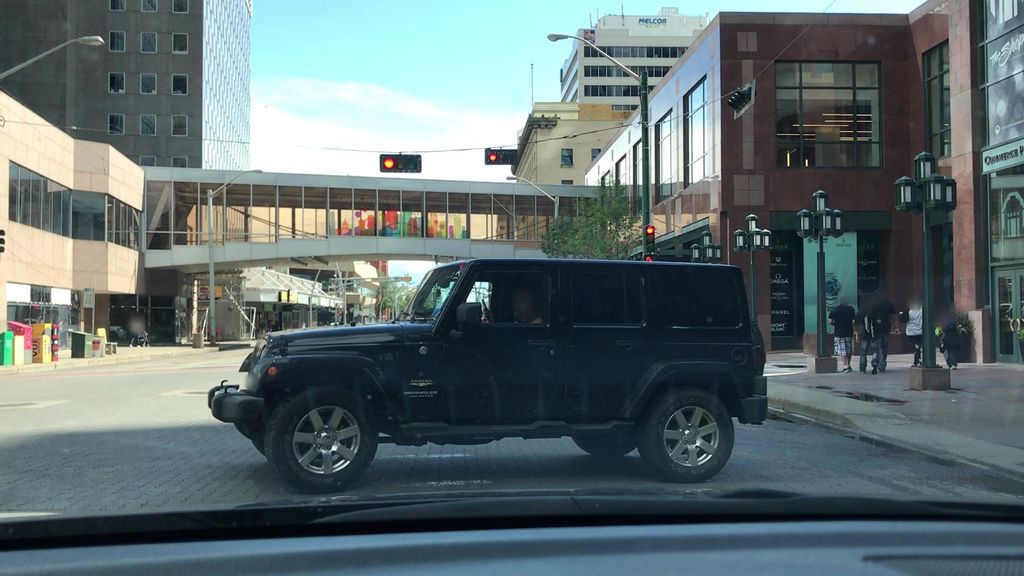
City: edmonton